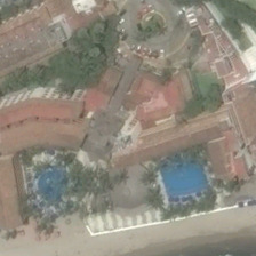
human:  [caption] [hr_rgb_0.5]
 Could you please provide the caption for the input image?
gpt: Some buildings and green trees are close to a beach.

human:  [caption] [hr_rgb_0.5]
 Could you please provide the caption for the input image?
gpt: Some buildings and green trees are near a beach.

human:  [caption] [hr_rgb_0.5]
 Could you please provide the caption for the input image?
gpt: Some buildings and green trees are near the beach.

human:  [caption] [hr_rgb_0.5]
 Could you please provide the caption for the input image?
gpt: Some green trees on the beach

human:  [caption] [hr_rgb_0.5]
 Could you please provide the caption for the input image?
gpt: Some buildings and trees are near the beach.